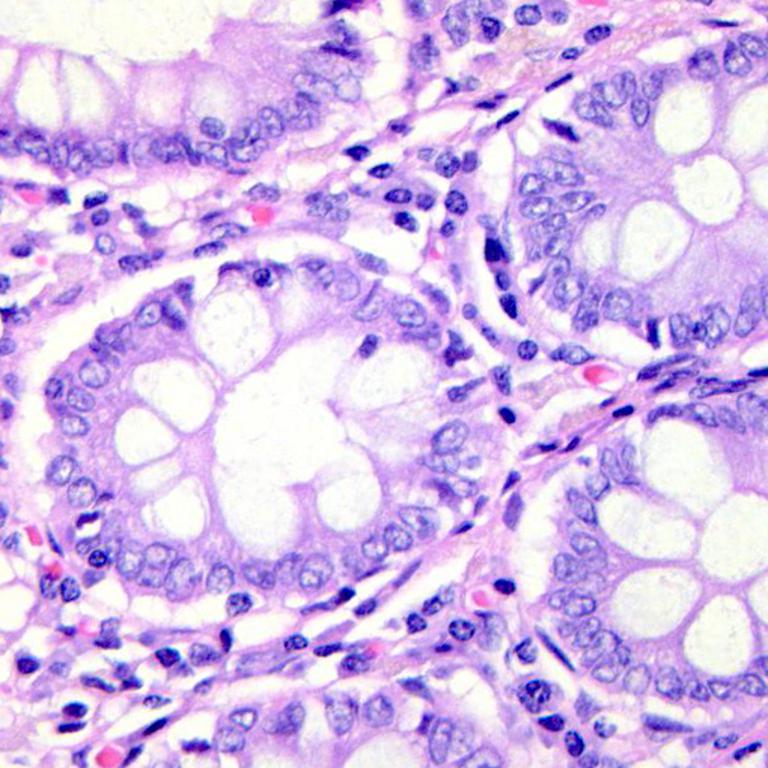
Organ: colon
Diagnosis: benign